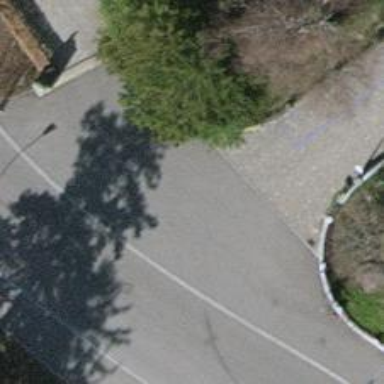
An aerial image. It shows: Driveway with surface of sett.